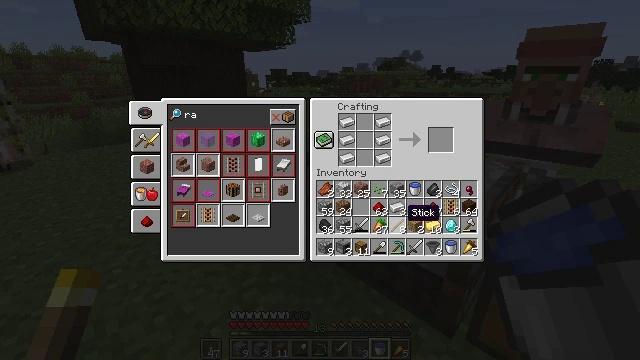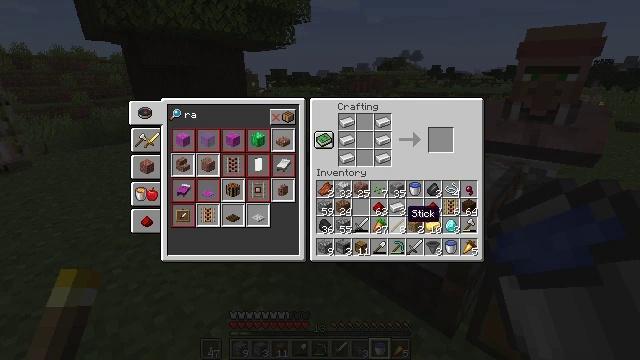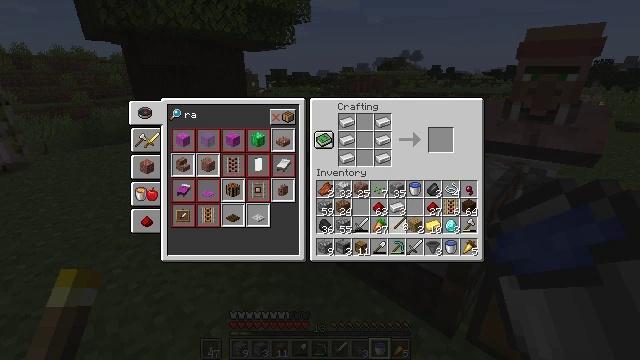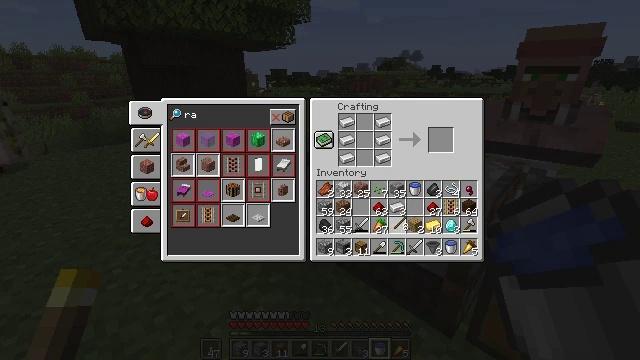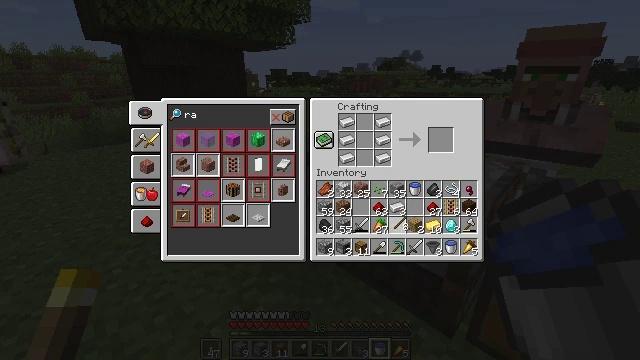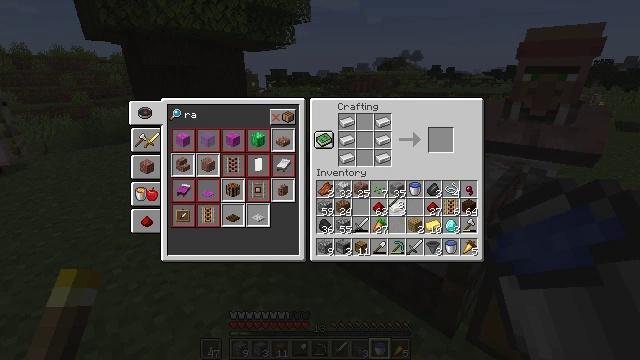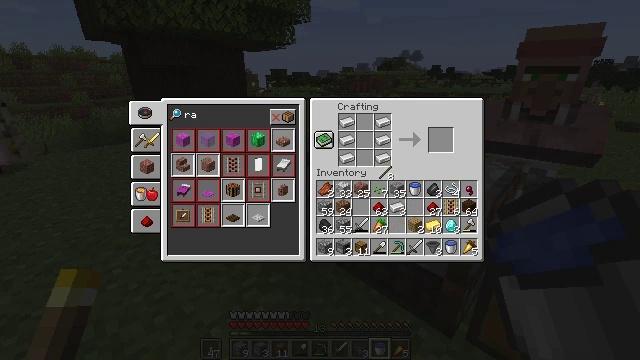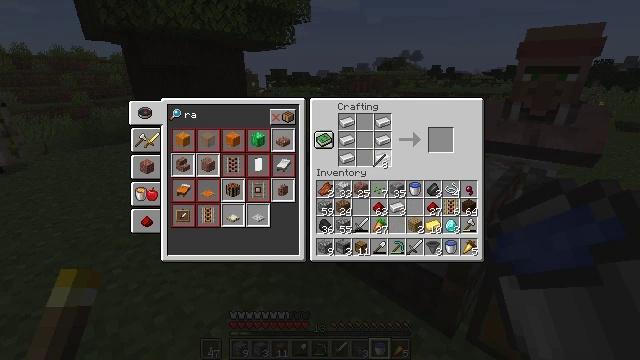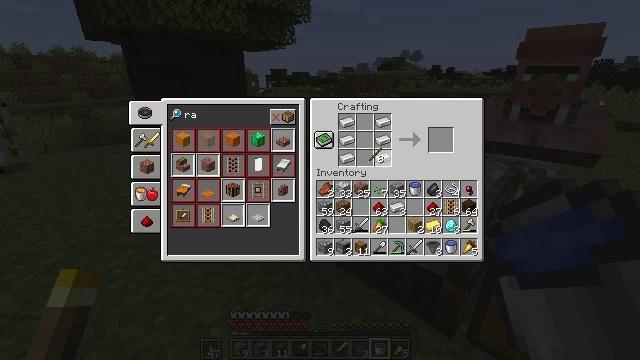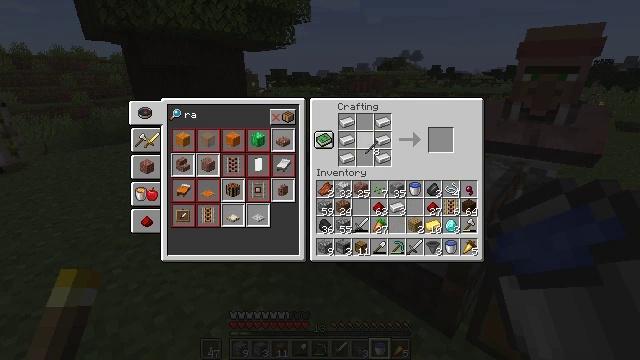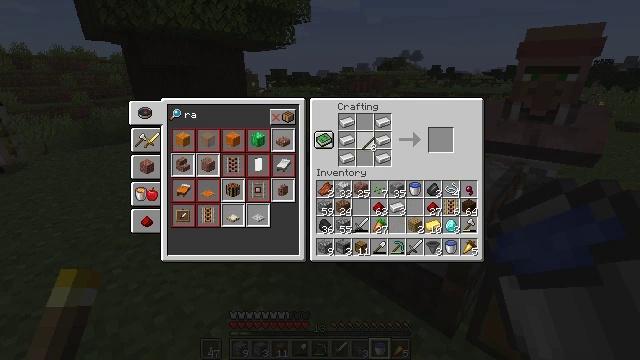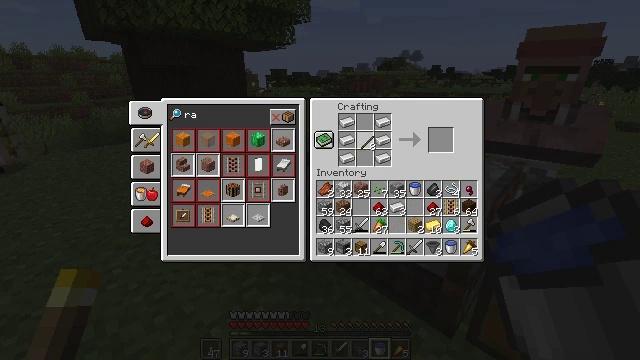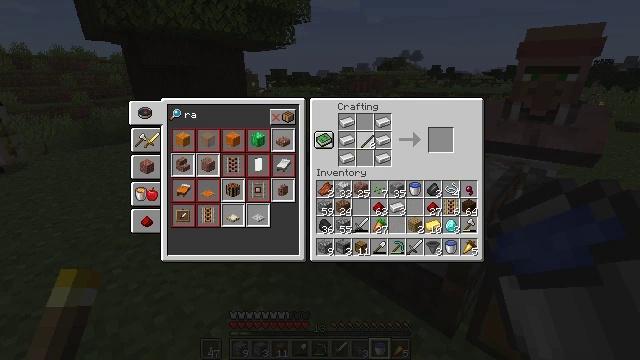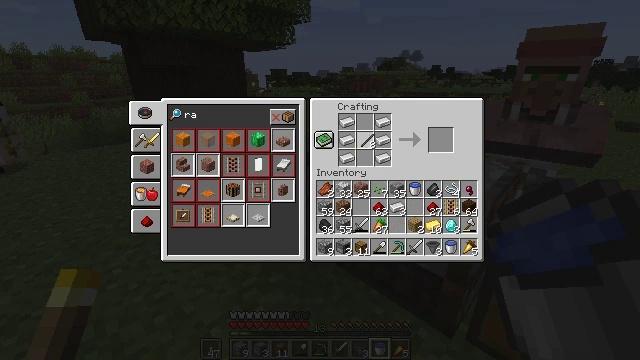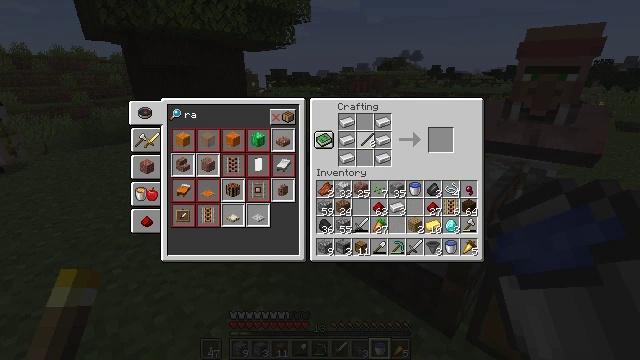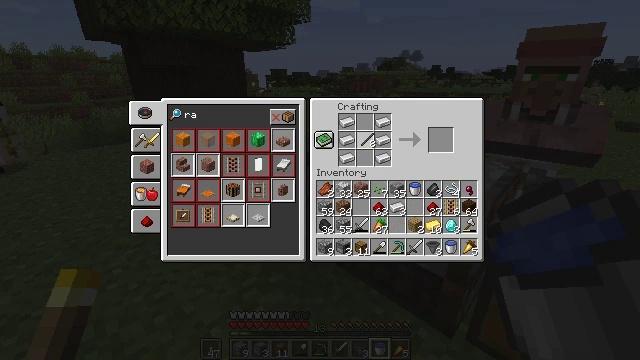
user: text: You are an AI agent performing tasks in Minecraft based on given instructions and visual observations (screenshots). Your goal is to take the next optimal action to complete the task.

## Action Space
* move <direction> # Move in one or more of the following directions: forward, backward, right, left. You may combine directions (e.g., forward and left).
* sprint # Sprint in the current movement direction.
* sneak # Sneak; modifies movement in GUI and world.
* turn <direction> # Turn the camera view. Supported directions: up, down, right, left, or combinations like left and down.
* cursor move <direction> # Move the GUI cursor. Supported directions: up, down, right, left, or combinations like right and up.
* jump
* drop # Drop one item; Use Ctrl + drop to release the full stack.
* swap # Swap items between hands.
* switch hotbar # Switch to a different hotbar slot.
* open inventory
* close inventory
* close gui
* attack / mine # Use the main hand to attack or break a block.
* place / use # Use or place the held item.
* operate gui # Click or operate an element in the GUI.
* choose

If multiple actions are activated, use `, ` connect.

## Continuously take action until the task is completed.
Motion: motion action
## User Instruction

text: Open a crafting table to craft a rail.
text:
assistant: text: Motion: no_op
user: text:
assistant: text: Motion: attack / mine
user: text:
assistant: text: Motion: attack / mine
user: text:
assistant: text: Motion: attack / mine
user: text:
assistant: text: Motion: turn up
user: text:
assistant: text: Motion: turn left and up
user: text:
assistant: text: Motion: turn up
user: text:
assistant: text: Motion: no_op
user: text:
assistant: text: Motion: turn up
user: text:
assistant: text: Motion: no_op
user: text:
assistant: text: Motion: no_op
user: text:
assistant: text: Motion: no_op
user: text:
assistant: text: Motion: no_op
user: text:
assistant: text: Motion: no_op
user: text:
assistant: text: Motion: no_op
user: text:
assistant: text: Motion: no_op
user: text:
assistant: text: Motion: attack / mine
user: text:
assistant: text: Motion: attack / mine
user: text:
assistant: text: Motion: no_op
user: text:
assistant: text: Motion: no_op
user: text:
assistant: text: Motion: no_op
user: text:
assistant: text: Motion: turn right and down
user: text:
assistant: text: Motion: turn right and down
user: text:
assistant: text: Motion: turn right
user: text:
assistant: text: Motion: no_op
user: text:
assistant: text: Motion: no_op
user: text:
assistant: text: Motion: no_op
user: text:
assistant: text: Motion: turn right
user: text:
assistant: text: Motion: no_op
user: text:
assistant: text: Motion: no_op